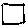
Label: square